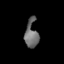
Tissue: skin
Cell type: Others
Senescence score: 0.7236
Nuclear area (px): 353
Mean DAPI intensity: 107.555